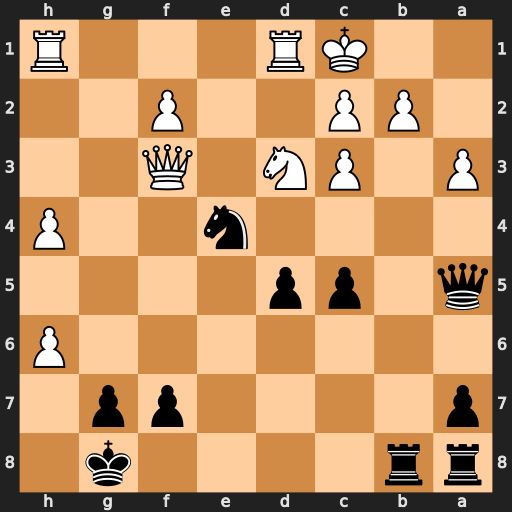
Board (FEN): rr4k1/p4pp1/7P/q1pp4/4n2P/P1PN1Q2/1PP2P2/2KR3R
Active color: b
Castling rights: -
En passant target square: -
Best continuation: Rxb2 Nxb2 Qxa3 Qxe4 dxe4